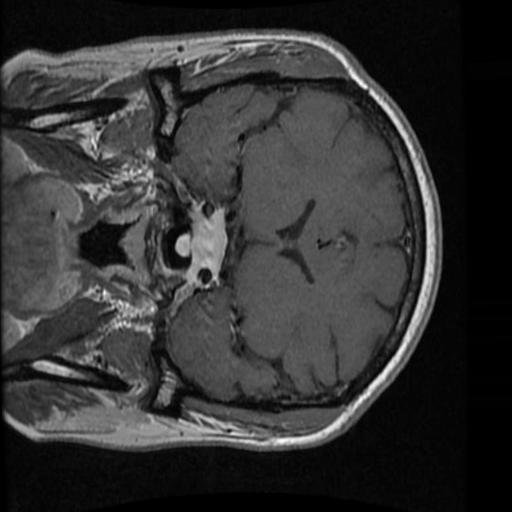
Label: brain_tumor